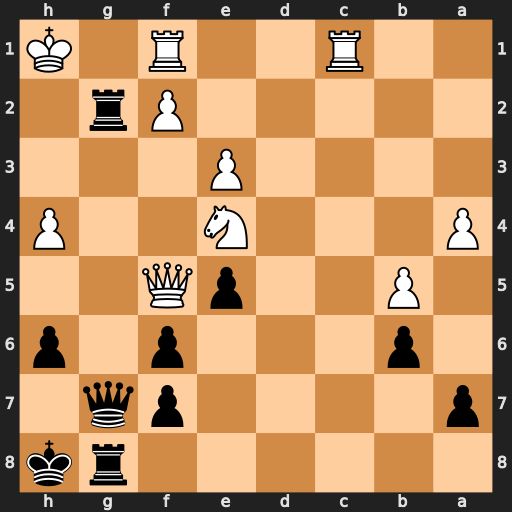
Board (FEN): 6rk/p4pq1/1p3p1p/1P2pQ2/P3N2P/4P3/5Pr1/2R2R1K
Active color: b
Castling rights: -
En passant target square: -
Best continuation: Rh2+ Kxh2 Qg2#